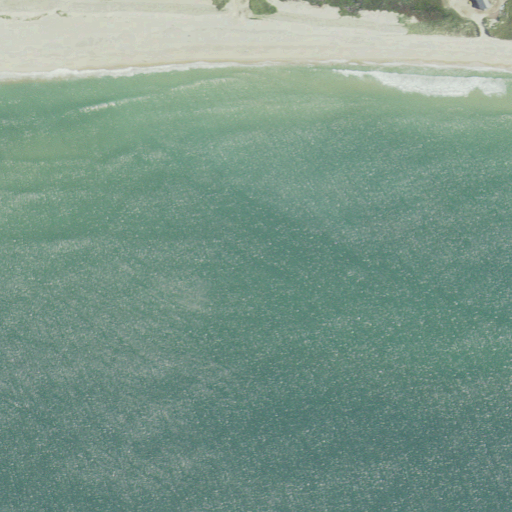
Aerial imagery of beach in Massachusetts named South Beach containing open water, barren land, grassland, deciduous forest, medium intensity development, and low intensity development